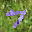
Label: 7